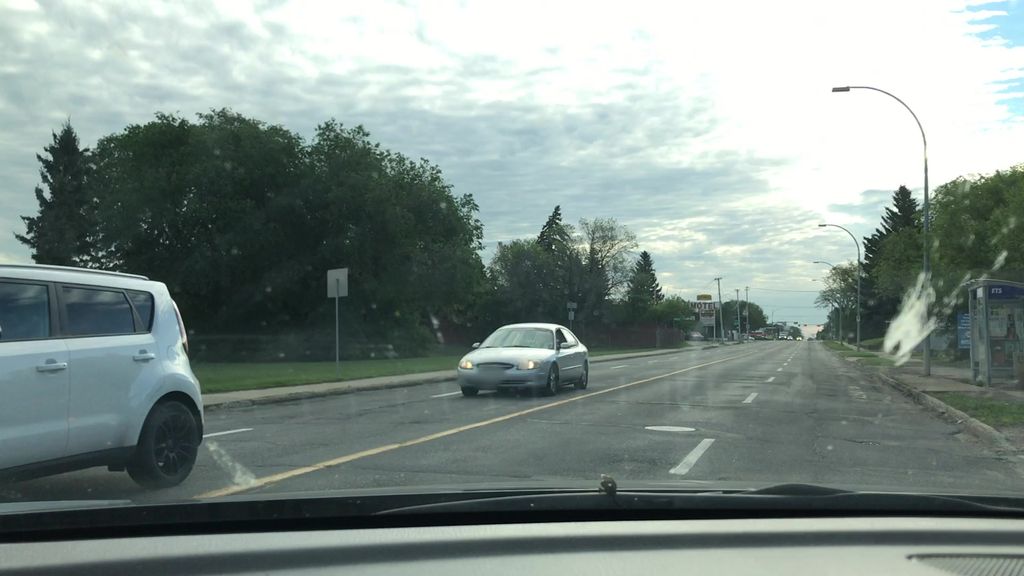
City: edmonton